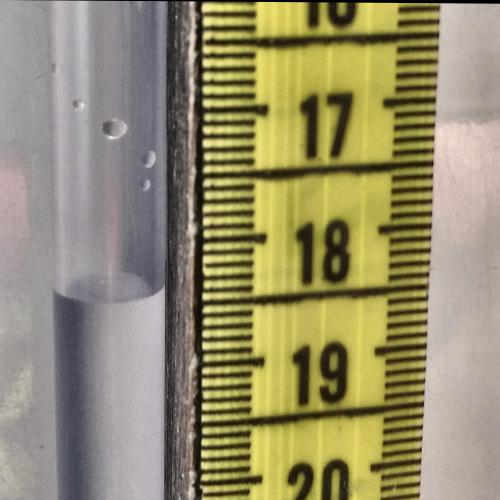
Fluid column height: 18.4 cm